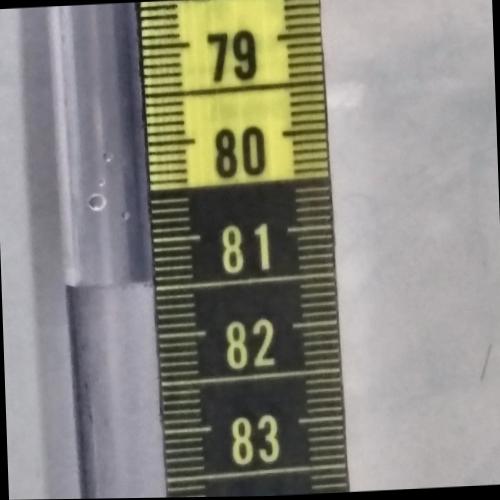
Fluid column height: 81.4 cm